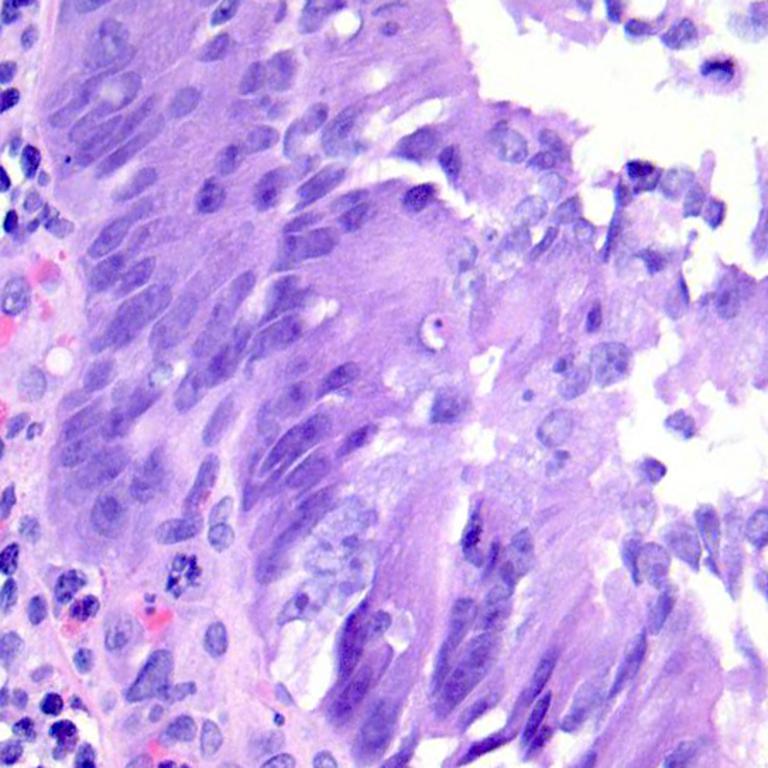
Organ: colon
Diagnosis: adenocarcinomas